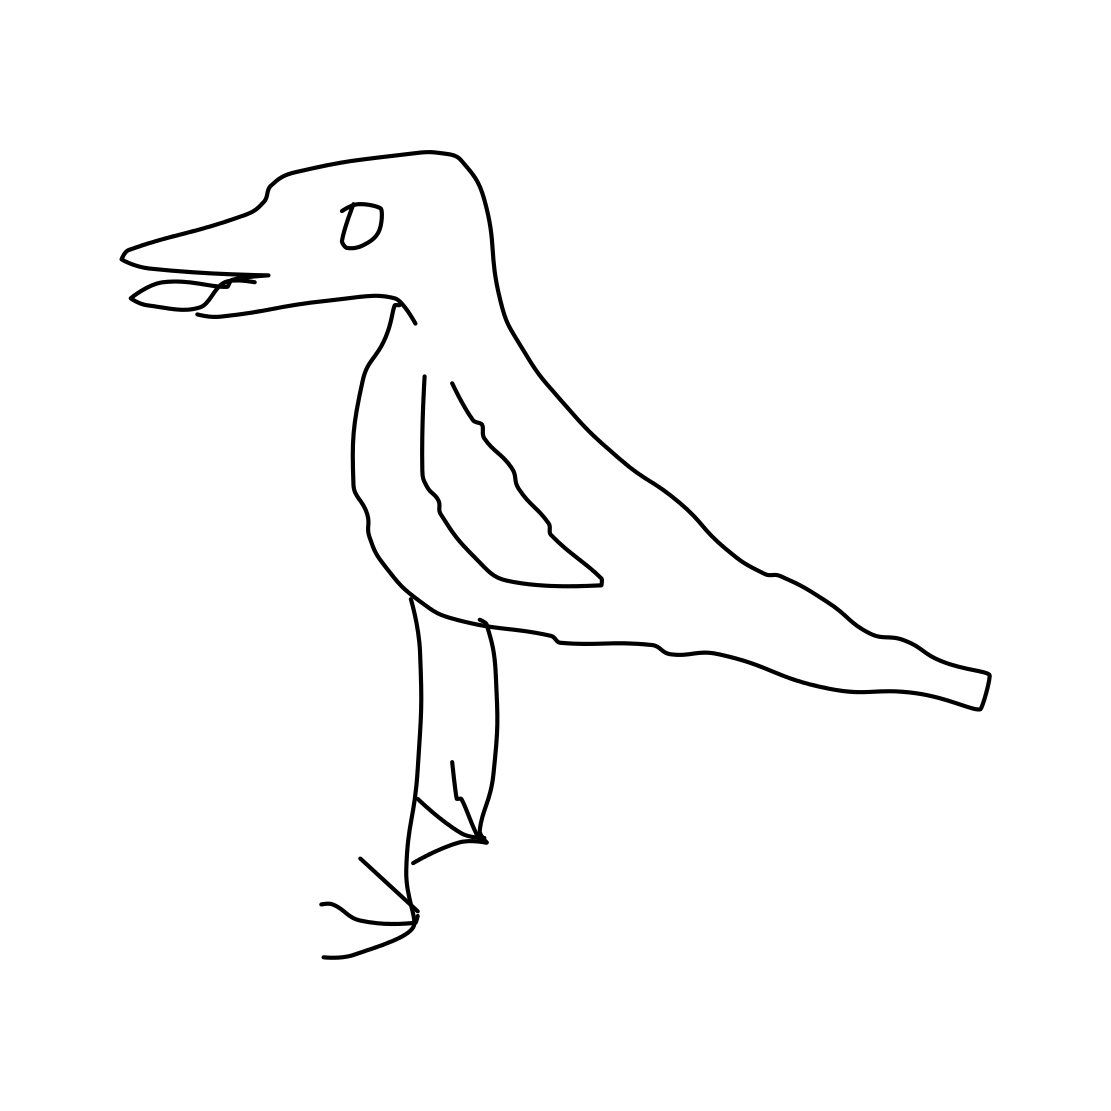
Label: seagull